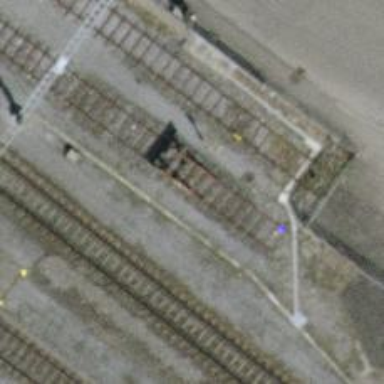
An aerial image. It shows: Railway buffer stop.